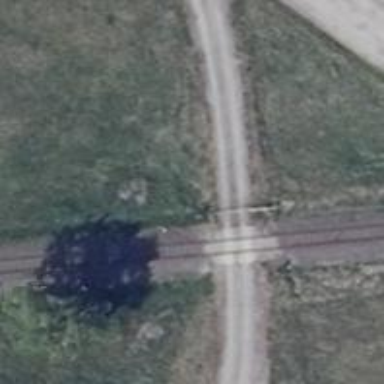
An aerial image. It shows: Railway level crossing.